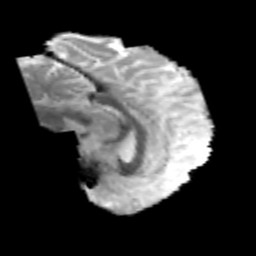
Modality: MD
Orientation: sagittal
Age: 29
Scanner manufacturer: philips
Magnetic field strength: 3 T
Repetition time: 8.6 s
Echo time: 0.127 s